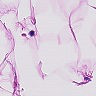
Metastatic tissue present: no